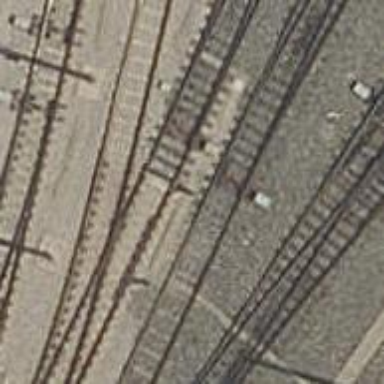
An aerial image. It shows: Railway switch.